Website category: phone
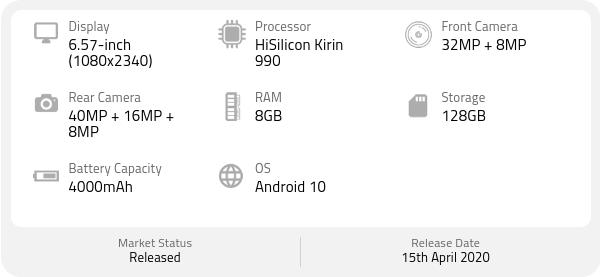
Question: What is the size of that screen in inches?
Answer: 6.57-inch

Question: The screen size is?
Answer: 6.57-inch

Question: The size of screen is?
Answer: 6.57-inch

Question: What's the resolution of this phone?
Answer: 1080x2340

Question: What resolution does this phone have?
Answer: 1080x2340

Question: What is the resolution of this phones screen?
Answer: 1080x2340

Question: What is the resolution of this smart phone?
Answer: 1080x2340

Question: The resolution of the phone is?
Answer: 1080x2340

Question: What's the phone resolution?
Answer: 1080x2340

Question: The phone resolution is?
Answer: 1080x2340

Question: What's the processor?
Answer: HiSilicon Kirin 990

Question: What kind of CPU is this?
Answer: HiSilicon Kirin 990

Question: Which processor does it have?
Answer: HiSilicon Kirin 990

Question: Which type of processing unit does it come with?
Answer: HiSilicon Kirin 990

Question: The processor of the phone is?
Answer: HiSilicon Kirin 990

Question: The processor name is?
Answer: HiSilicon Kirin 990

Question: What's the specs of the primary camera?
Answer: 40MP + 16MP + 8MP

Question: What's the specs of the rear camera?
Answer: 40MP + 16MP + 8MP

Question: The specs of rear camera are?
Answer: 40MP + 16MP + 8MP

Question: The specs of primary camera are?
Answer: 40MP + 16MP + 8MP

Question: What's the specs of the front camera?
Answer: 32MP + 8MP

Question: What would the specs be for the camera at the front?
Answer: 32MP + 8MP

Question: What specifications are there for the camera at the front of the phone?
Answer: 32MP + 8MP

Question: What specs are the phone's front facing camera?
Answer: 32MP + 8MP

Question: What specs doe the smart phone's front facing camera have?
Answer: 32MP + 8MP

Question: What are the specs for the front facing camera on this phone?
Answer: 32MP + 8MP

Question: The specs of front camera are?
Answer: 32MP + 8MP

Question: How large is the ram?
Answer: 8GB

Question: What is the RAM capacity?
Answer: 8GB

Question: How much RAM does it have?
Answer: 8GB

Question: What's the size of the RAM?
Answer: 8GB

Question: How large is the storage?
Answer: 128GB

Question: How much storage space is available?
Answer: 128GB

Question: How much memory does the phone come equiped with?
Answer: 128GB

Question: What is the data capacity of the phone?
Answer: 128GB

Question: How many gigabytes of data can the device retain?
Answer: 128GB

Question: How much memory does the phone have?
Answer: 128GB

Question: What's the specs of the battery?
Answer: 4000mAh

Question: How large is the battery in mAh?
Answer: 4000mAh

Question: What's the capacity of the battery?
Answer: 4000mAh

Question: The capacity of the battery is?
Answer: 4000mAh

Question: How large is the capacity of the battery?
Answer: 4000mAh

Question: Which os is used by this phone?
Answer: Android 10

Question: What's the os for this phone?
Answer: Android 10

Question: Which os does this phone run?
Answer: Android 10

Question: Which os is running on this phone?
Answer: Android 10

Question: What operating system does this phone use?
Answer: Android 10

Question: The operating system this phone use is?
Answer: Android 10

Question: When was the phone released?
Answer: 15th April 2020

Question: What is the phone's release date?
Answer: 15th April 2020

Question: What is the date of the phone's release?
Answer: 15th April 2020

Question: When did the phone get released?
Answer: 15th April 2020

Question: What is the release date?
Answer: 15th April 2020

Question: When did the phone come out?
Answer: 15th April 2020

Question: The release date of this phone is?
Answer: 15th April 2020